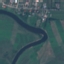
Label: River